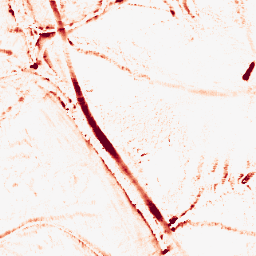
Category: morphological
Decomposition family: morphological_ellipse
Decomposition parameters: operation: opening
width: 10
height: 10
Upsampling method: sinc_blackman
Upsampling parameters: scale: 8
kernel_size: 16
Upsampling scale: 8